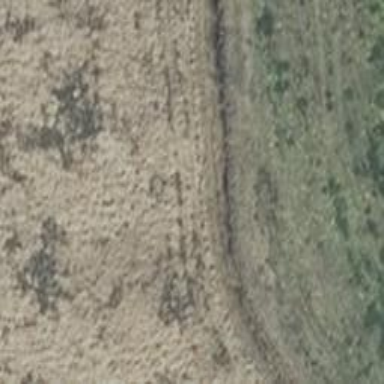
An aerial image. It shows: Grassy track with grade5 tracktype.